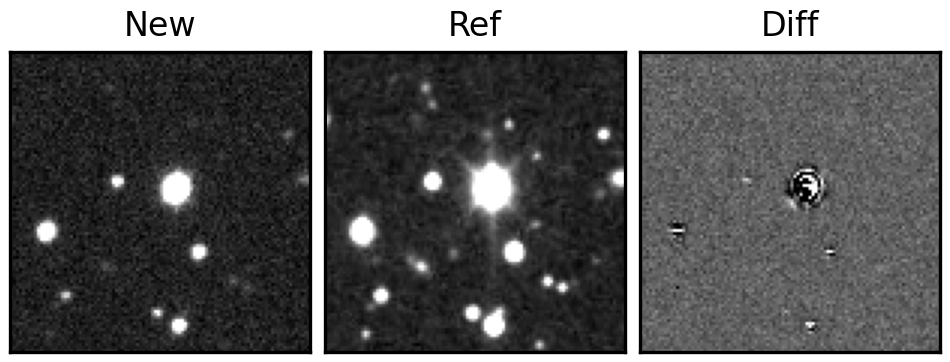
Label: bogus